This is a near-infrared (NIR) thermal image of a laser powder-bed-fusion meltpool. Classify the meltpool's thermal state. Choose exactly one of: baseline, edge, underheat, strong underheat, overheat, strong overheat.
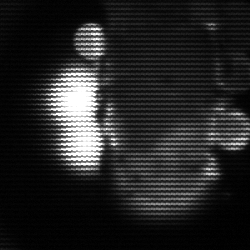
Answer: strong underheat